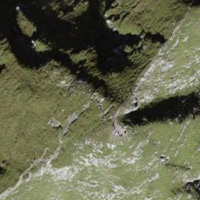
EUNIS habitat code: 23
Species observed at this site:
Adenostyles alpina
Capra ibex